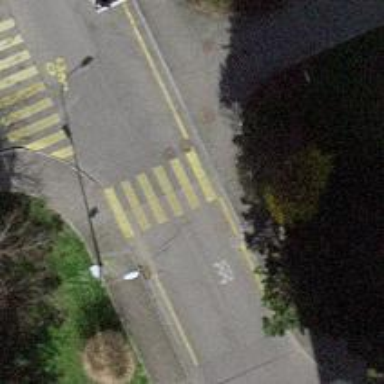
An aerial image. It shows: Uncontrolled zebra crossing with notable zebra markings.